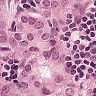
Metastatic tissue present: yes